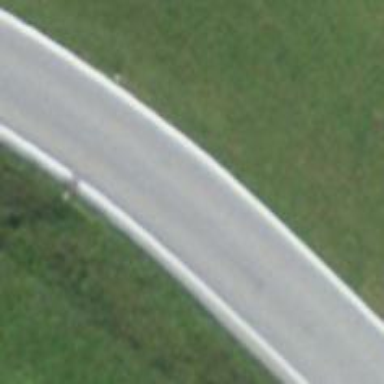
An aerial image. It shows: Asphalt road classified as tertiary.